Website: lowes
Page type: customer-info-address
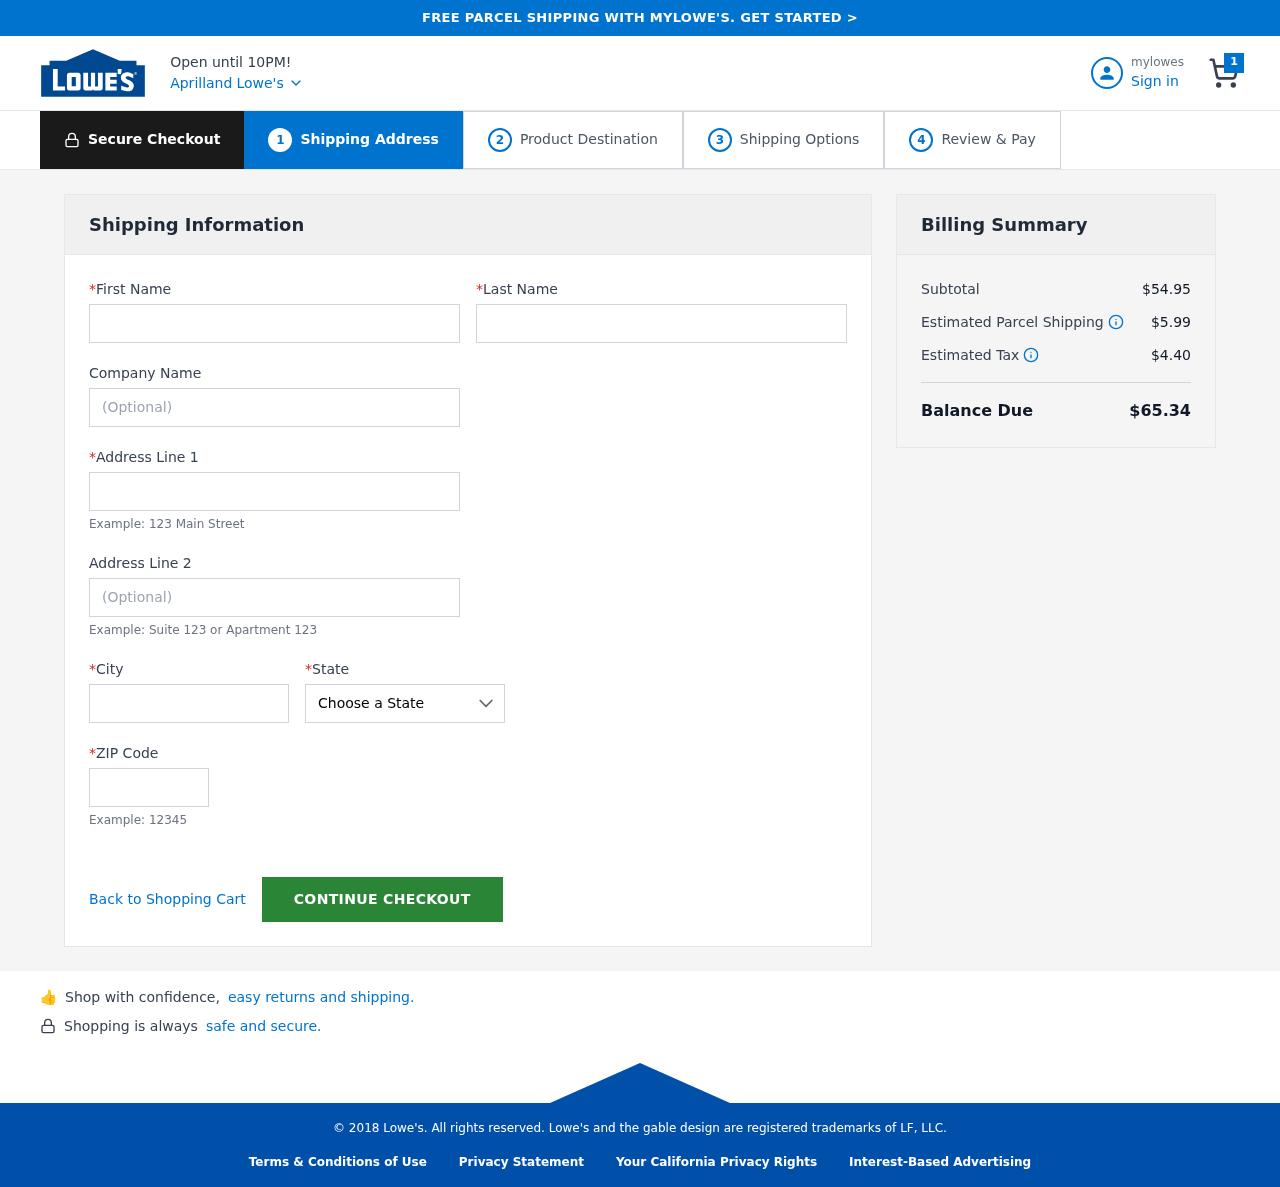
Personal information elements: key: PII_CITY
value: Aprilland
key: PII_COMPANY
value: Mathis LLC
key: PII_FIRSTNAME
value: Mary
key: PII_LASTNAME
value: Myers
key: PII_POSTCODE
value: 13254
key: PII_STATE
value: MP
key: PII_STREET
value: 901 Ryan Path
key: PII_STREET2
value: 957 Edward Spur
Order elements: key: ORDER_NUM_ITEMS
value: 1
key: ORDER_SUBTOTAL
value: $54.95
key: ORDER_SHIPPING_COST
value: $5.99
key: ORDER_TAX
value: $4.40
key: ORDER_TOTAL
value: $65.34